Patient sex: M
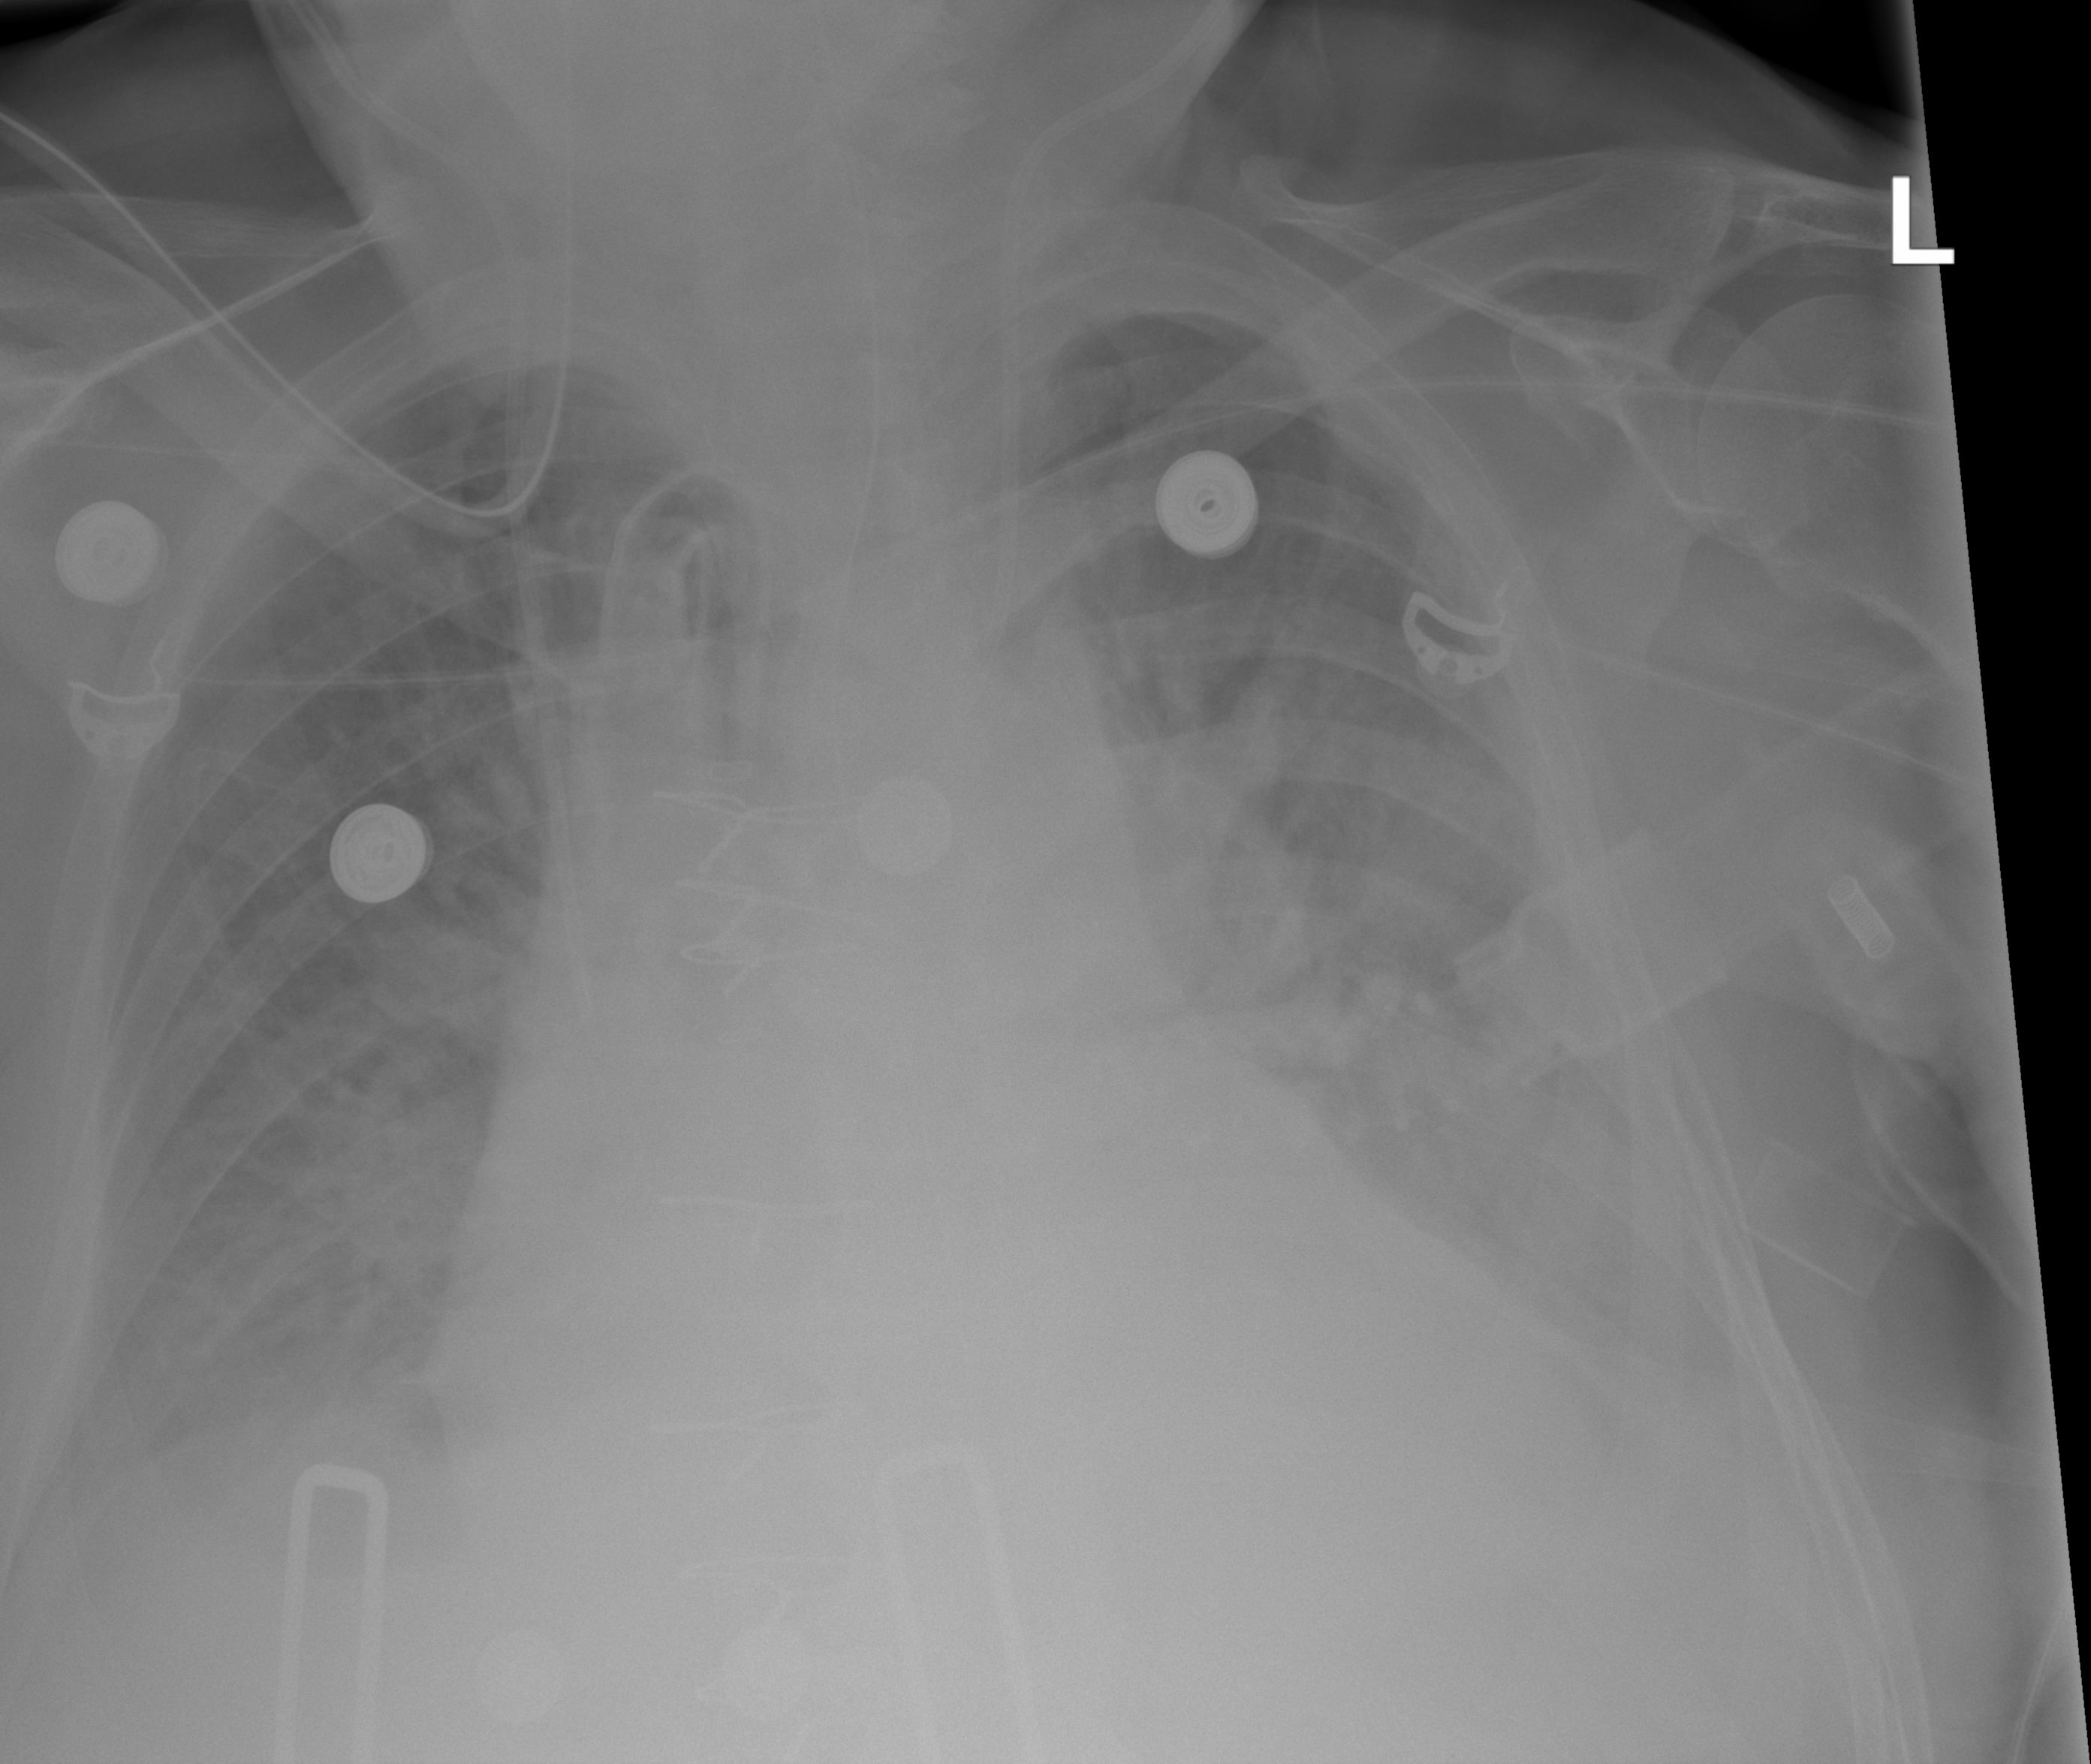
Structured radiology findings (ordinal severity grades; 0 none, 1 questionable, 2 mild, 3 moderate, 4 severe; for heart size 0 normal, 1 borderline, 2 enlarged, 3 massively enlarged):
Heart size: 2
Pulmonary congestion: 2
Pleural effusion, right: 2
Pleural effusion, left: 2
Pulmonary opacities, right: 0
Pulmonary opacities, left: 0
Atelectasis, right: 2
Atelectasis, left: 2